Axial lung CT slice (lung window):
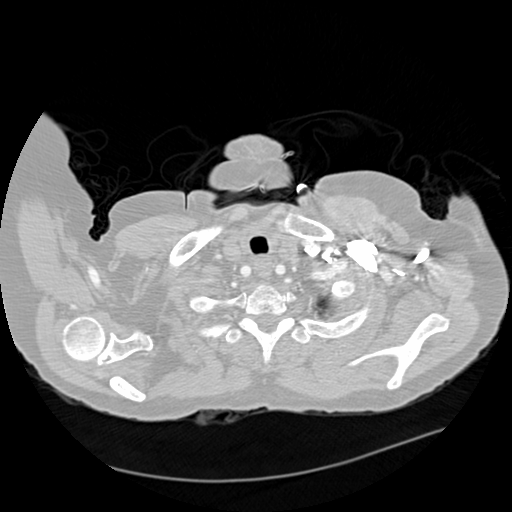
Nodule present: no